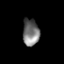
Tissue: prostate
Cell type: Fibroblasts
Senescence score: 0.7855
Nuclear area (px): 434
Mean DAPI intensity: 117.258